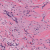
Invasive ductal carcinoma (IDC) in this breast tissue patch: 1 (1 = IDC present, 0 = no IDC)